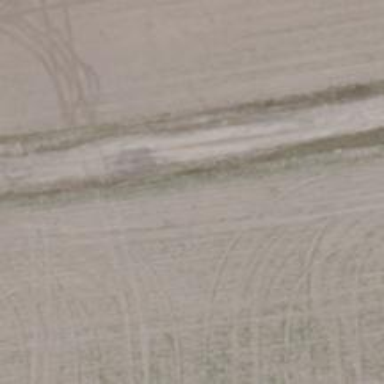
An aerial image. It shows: Sandy track with grade 4 tracktype.